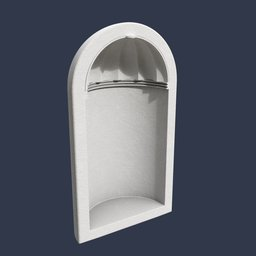
Label: architecture